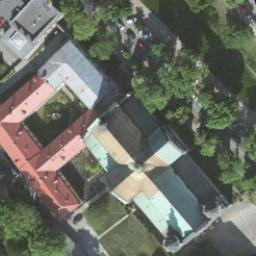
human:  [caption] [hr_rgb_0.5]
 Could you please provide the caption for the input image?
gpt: A church with a red and gray roof  The main house of the church has a cross-shaped roof  There are many trees and a road around the church  There are many cars on the road .

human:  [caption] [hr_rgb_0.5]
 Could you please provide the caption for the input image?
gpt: The church with some colorful sloping roofs is surrounded by some trees .

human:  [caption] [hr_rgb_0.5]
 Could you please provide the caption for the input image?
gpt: There is a church surrounded by some trees with a road passed by .

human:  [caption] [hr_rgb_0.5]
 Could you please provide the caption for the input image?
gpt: A church whose roof looks like a cross from above .

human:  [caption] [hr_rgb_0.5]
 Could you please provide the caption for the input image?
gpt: The church is surrounded by trees .